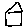
Label: house